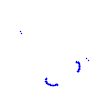
Particle: kaon